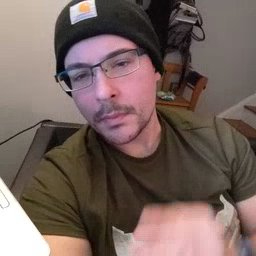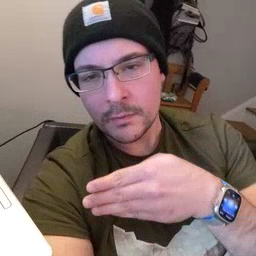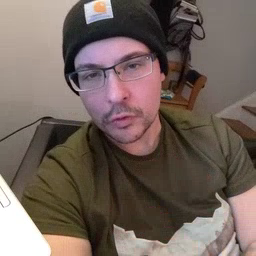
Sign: after